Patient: sex M, age 78
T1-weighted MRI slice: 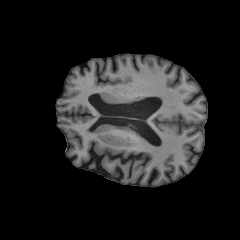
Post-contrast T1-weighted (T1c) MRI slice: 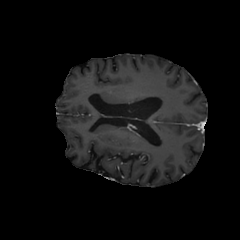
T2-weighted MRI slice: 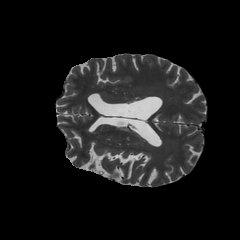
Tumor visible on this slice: no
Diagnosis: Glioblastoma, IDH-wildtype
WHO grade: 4